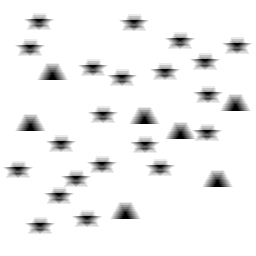
Squares: 0
Triangles: 7
Stars: 21
Total shapes: 28